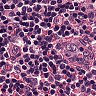
Metastatic tissue present: no